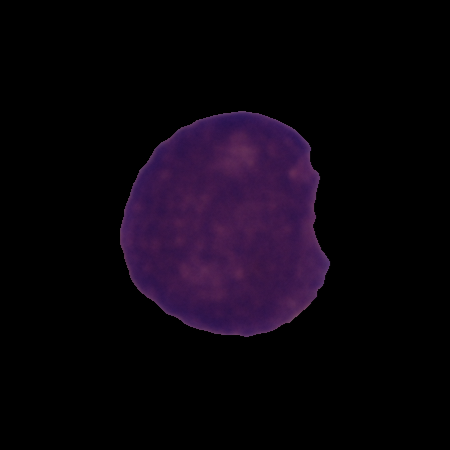
Label: cancer